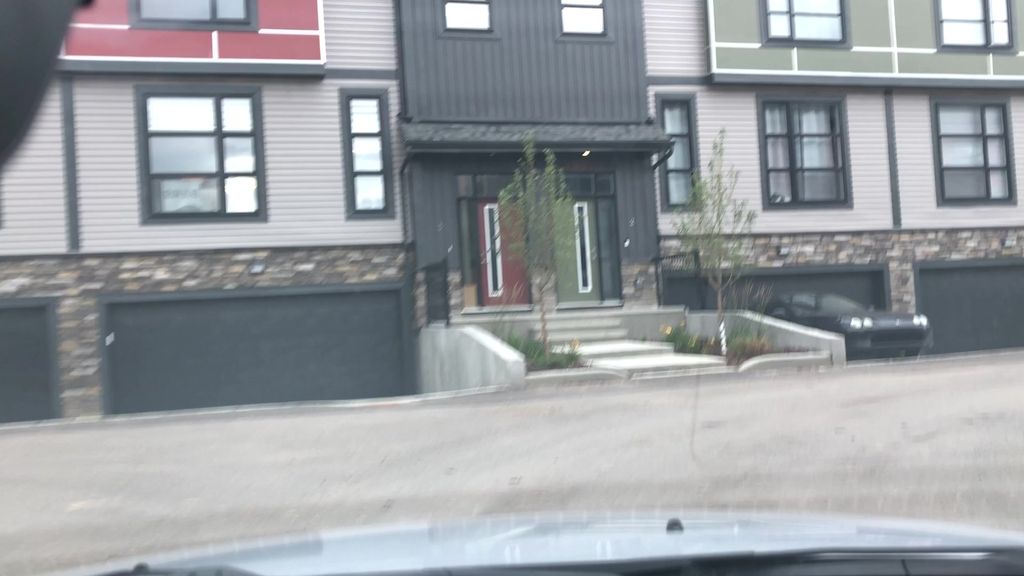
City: edmonton